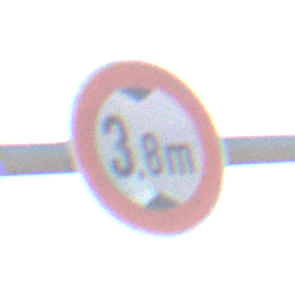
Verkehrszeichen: TatsaechlicheHoehe
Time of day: Midday
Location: Outdoor (Nature)
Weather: PartlyCloudy
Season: NotSpecified
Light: Natural